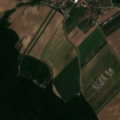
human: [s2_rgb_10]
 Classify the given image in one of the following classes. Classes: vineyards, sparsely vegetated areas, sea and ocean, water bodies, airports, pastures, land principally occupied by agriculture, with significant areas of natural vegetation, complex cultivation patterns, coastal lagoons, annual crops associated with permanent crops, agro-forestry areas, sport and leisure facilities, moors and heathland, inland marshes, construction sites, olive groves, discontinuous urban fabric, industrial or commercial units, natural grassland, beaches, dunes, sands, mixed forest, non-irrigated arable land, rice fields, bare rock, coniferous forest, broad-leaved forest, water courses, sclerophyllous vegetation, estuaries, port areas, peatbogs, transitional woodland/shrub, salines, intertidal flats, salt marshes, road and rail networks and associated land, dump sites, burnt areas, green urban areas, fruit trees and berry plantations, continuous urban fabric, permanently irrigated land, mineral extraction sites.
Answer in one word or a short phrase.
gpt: discontinuous urban fabric, non-irrigated arable land, broad-leaved forest